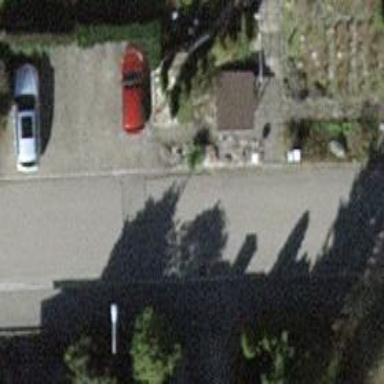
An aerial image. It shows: Residential road with asphalt surface. The sidewalk on the right also has asphalt surface.